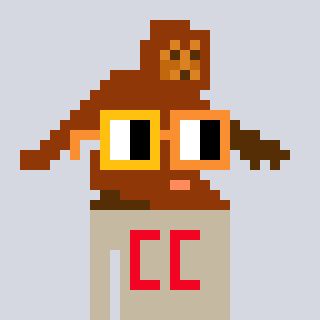
a pixel art character with square yellow and orange glasses, a bigfoot-shaped head and a bege-colored body on a cool background